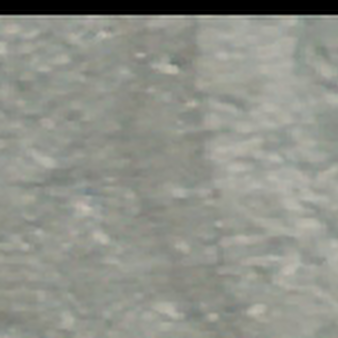
Label: other